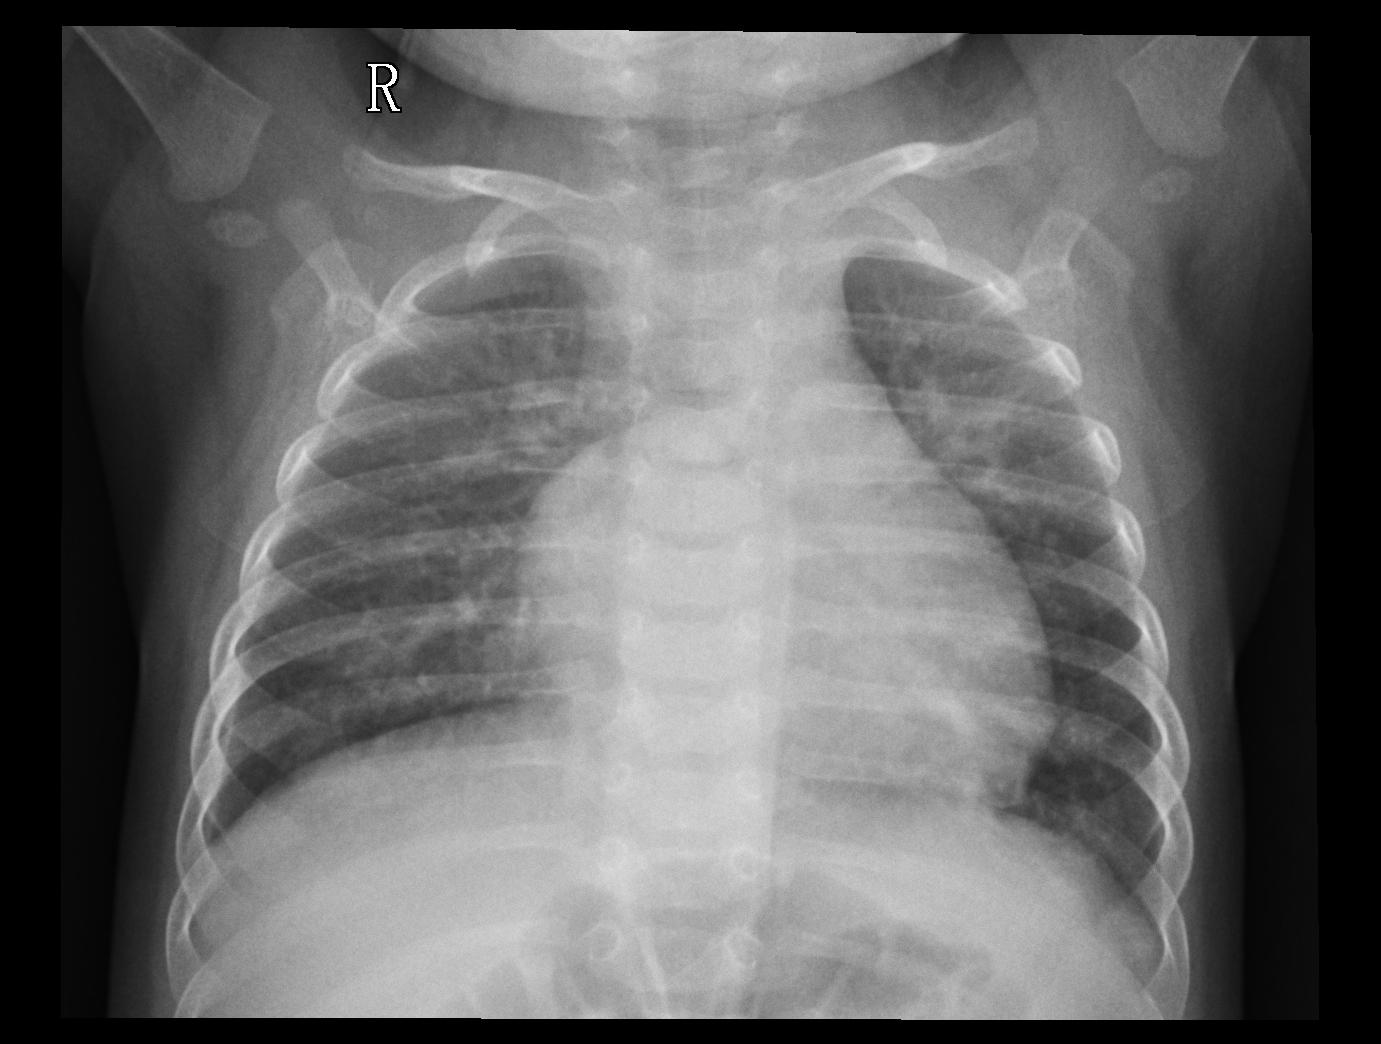
Diagnosis: PNEUMONIA